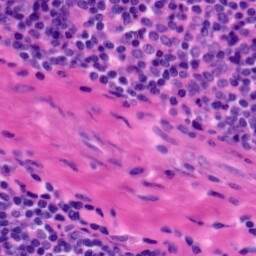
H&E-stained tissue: Tonsil